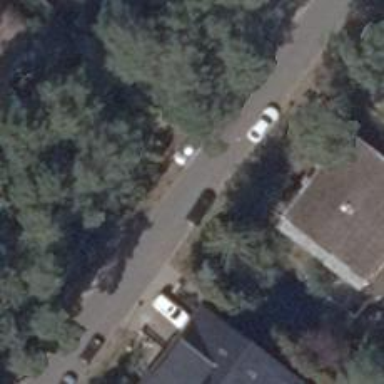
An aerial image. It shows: Smooth asphalt road in residential area.